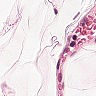
Metastatic tissue present: no